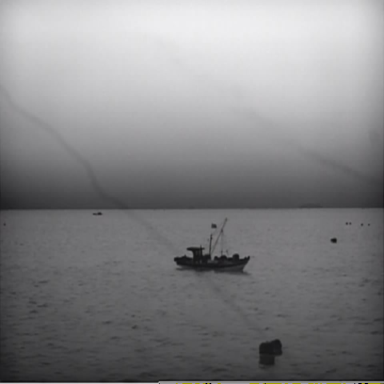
There are two objects shown in the infrared image, including a bulk_carrier, and a liner.